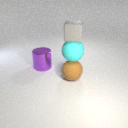
large cyan rubber sphere above large brown rubber sphere